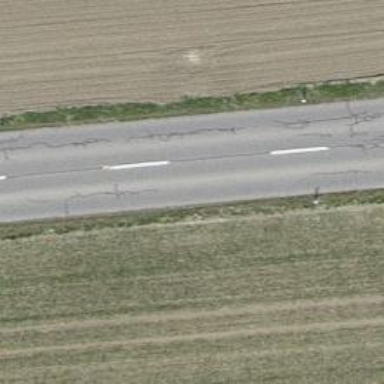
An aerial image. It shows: Tertiary road.